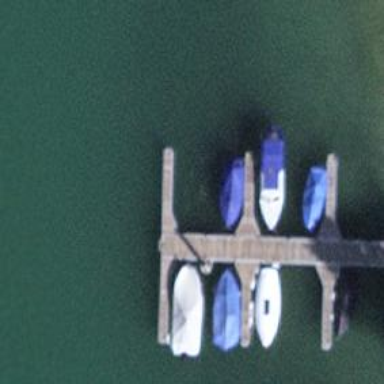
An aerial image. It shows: Man-made pier.